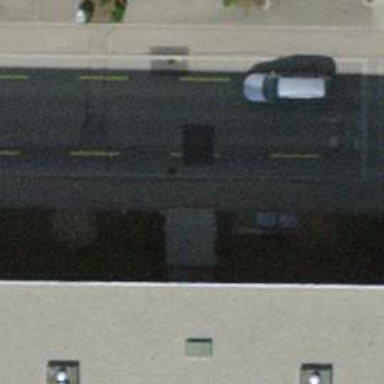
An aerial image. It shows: Footway made of paving stones.